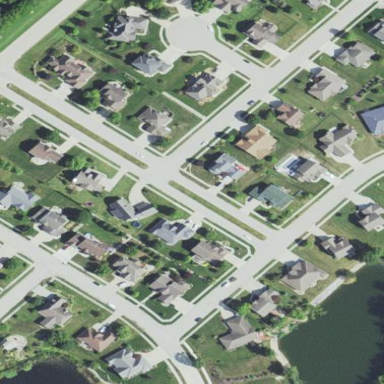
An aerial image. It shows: Neighborhood.